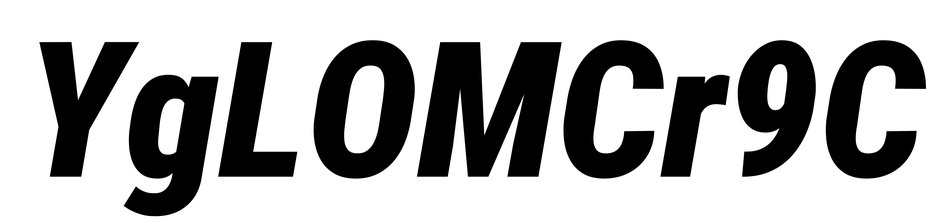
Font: Roboto-Italic_Condensed_Black_Italic